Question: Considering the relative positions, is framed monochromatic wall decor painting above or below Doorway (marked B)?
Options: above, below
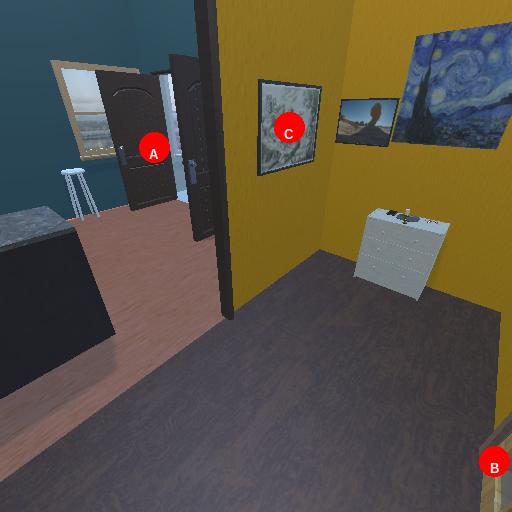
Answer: above